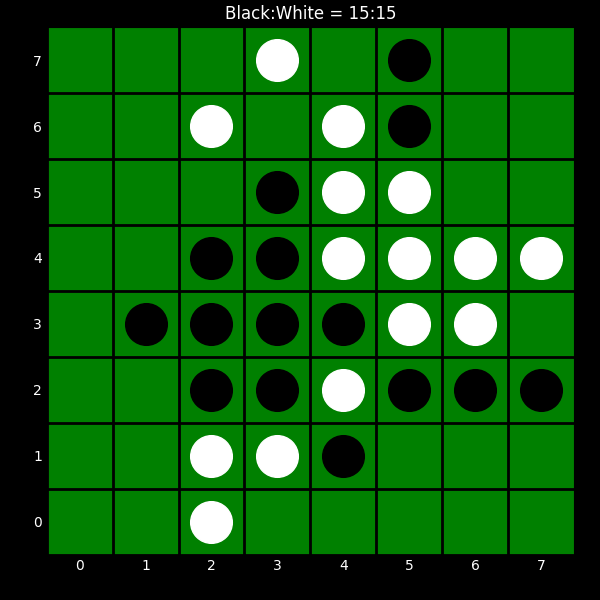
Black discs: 15
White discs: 15